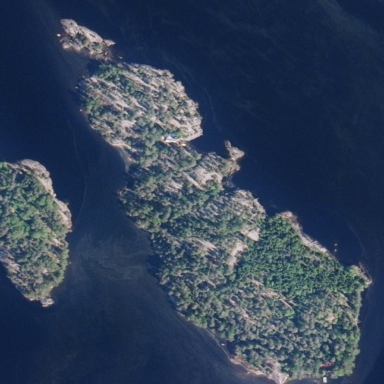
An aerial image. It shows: Island covered with woodland.